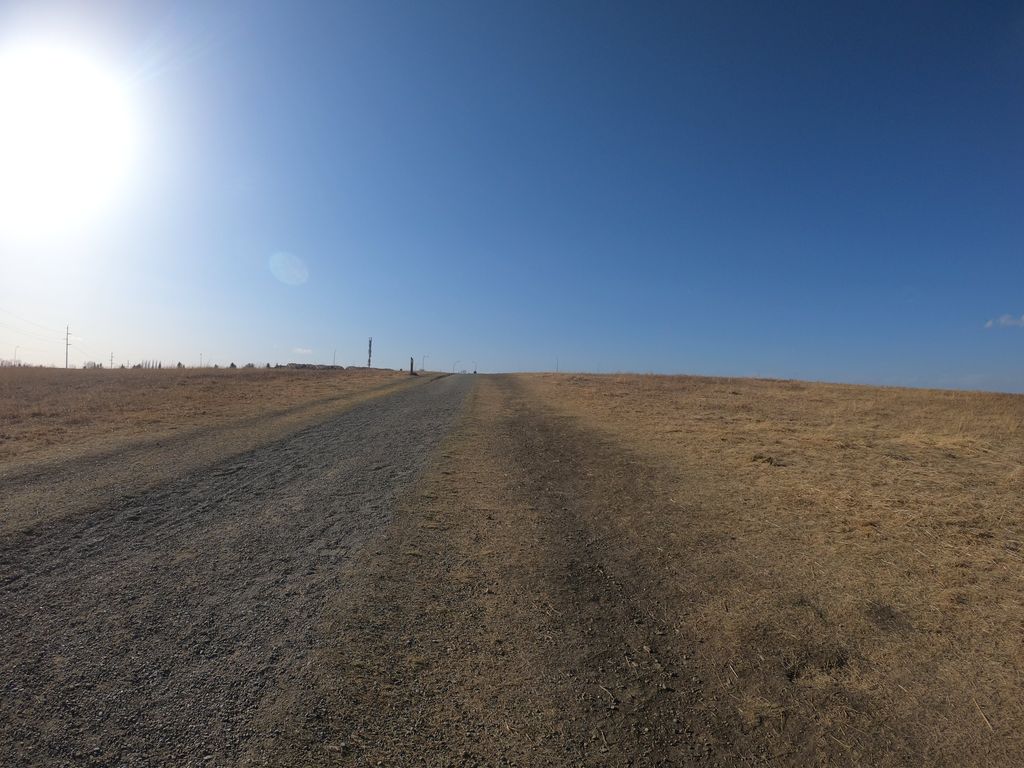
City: calgary